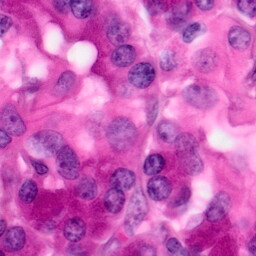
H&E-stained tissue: Pancreatic